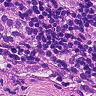
Metastatic tissue present: yes